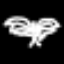
Label: angel